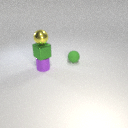
small purple metal cylinder below small green metal cube